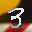
Label: 3